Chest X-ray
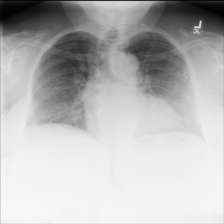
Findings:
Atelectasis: negative
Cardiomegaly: negative
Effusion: negative
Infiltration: positive
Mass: negative
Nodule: negative
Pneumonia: negative
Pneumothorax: negative
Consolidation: negative
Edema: negative
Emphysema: negative
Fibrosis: negative
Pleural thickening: negative
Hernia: negative